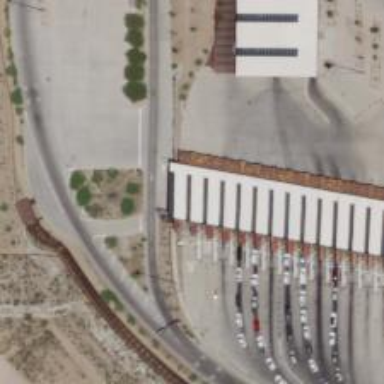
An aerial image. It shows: Border control barrier.